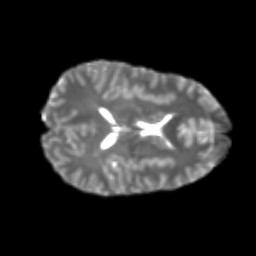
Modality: T2w
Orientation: axial
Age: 22
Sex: female
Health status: healthy
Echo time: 0.074 s